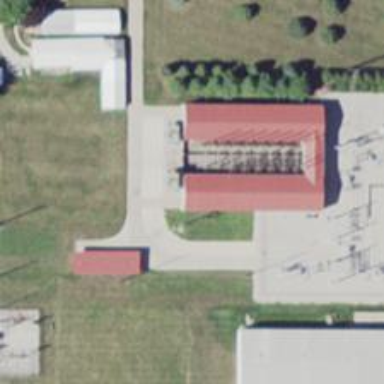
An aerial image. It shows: Generator for power supply.